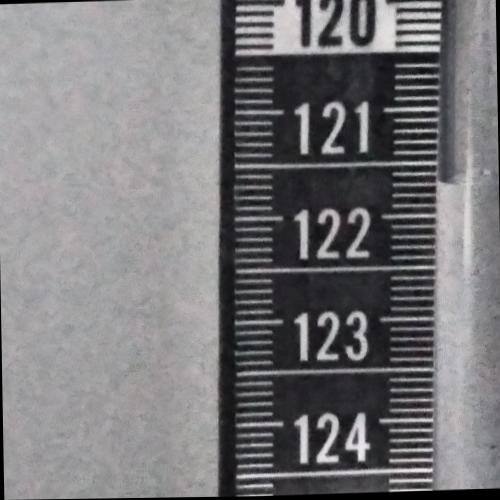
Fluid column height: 121.7 cm